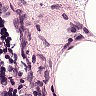
Metastatic tissue present: no